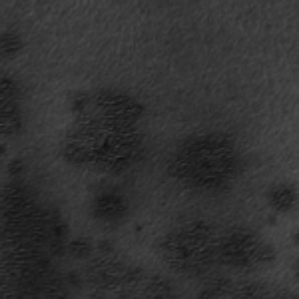
Label: frost